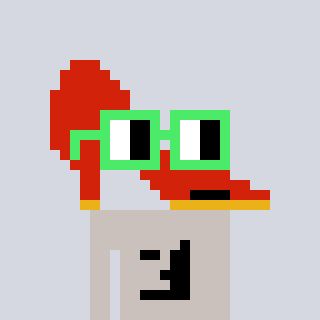
a pixel art character with square light green glasses, a highheel-shaped head and a foggrey-colored body on a cool background